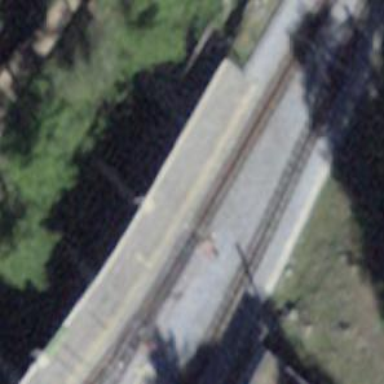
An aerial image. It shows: Railway switch with the turnout pointing to the right.